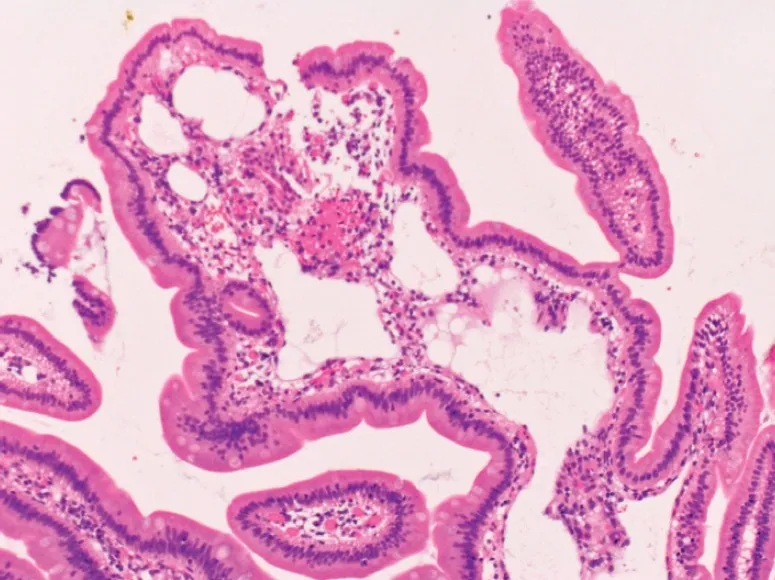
Pathological images of the duodenal lymphangiectasia. Biopsy examination reveals dilated lymphatic duct in the duodenal villi.
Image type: pathology (h&e)